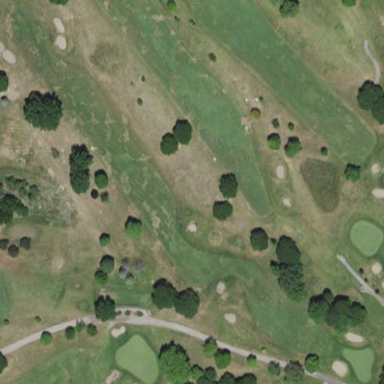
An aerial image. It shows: Grassy area designated as golf fairway.